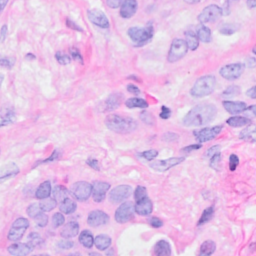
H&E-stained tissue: Breast